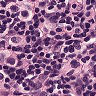
Metastatic tissue present: yes